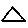
Label: triangle